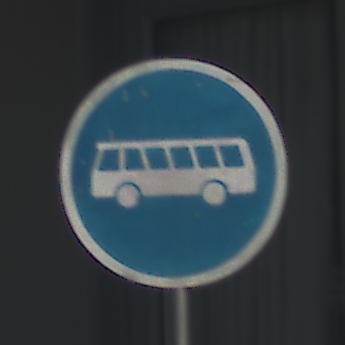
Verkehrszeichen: Busssonderstreifen
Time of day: MorningAfternoon
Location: Outdoor (Urban)
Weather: Clear
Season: NotSpecified
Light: Natural